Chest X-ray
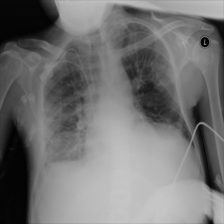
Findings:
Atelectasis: negative
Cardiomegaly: negative
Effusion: positive
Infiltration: negative
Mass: negative
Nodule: positive
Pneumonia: negative
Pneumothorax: negative
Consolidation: negative
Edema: negative
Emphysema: negative
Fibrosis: negative
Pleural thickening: positive
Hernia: negative